Current action and preconditions to check: trajectory_clear

Your task: For each precondition in the list above, predict whether it will hold at this action.

Consider the current scene as observed from the mobile robot's camera, and analyze the predicted future states of all dynamic agents (e.g., people, animals, vehicles, or any moving entities) within the NEXT SECOND.

IMPORTANT: Only answer "very likely" if you are absolutely certain—based on strong, clear evidence—that a dynamic agent will violate the precondition in the predicted future state. Do NOT answer "very likely" for unlikely, ambiguous, or low-probability risks.

Ask yourself for each precondition: Is there a high probability, with clear and convincing evidence, that the predicted future states of any dynamic agent will interfere with the predicted future state of the currently executing action within the NEXT SECOND, causing that precondition to fail?

Assess the risk level based on these predictions. Use "likely" or "very likely" if motions create a clear risk of interference.

Use "neutral" or "improbable" if agents are nearby but their predicted paths are clearly diverging or non-conflicting.

Failure Risk Categories: "very improbable", "improbable", "neutral", "likely", "very likely"

Answer Format: Output ONLY the probability_of_failure value from these categories: "very improbable", "improbable", "neutral", "likely", "very likely"

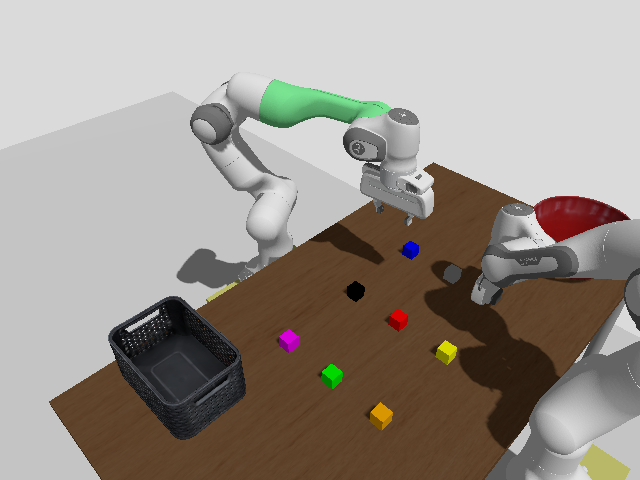

Answer: improbable